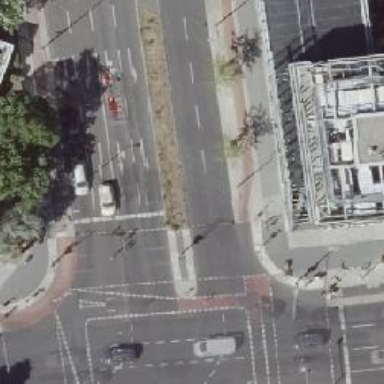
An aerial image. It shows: Crossing with traffic signals.